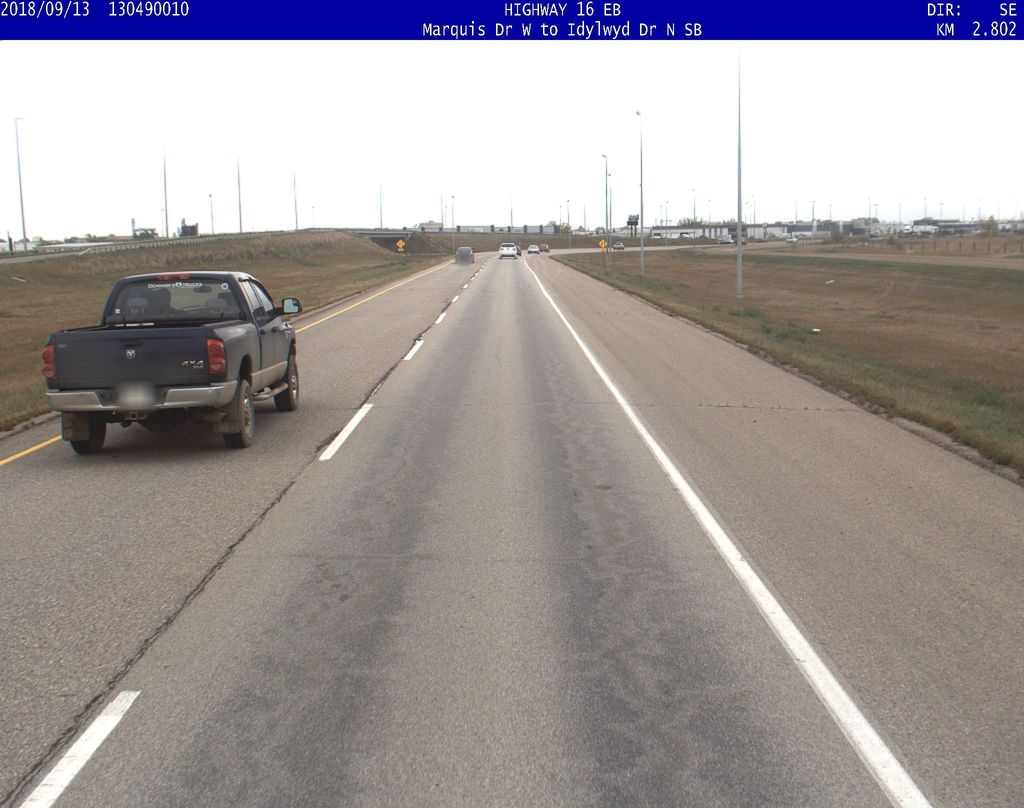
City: saskatoon